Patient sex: F
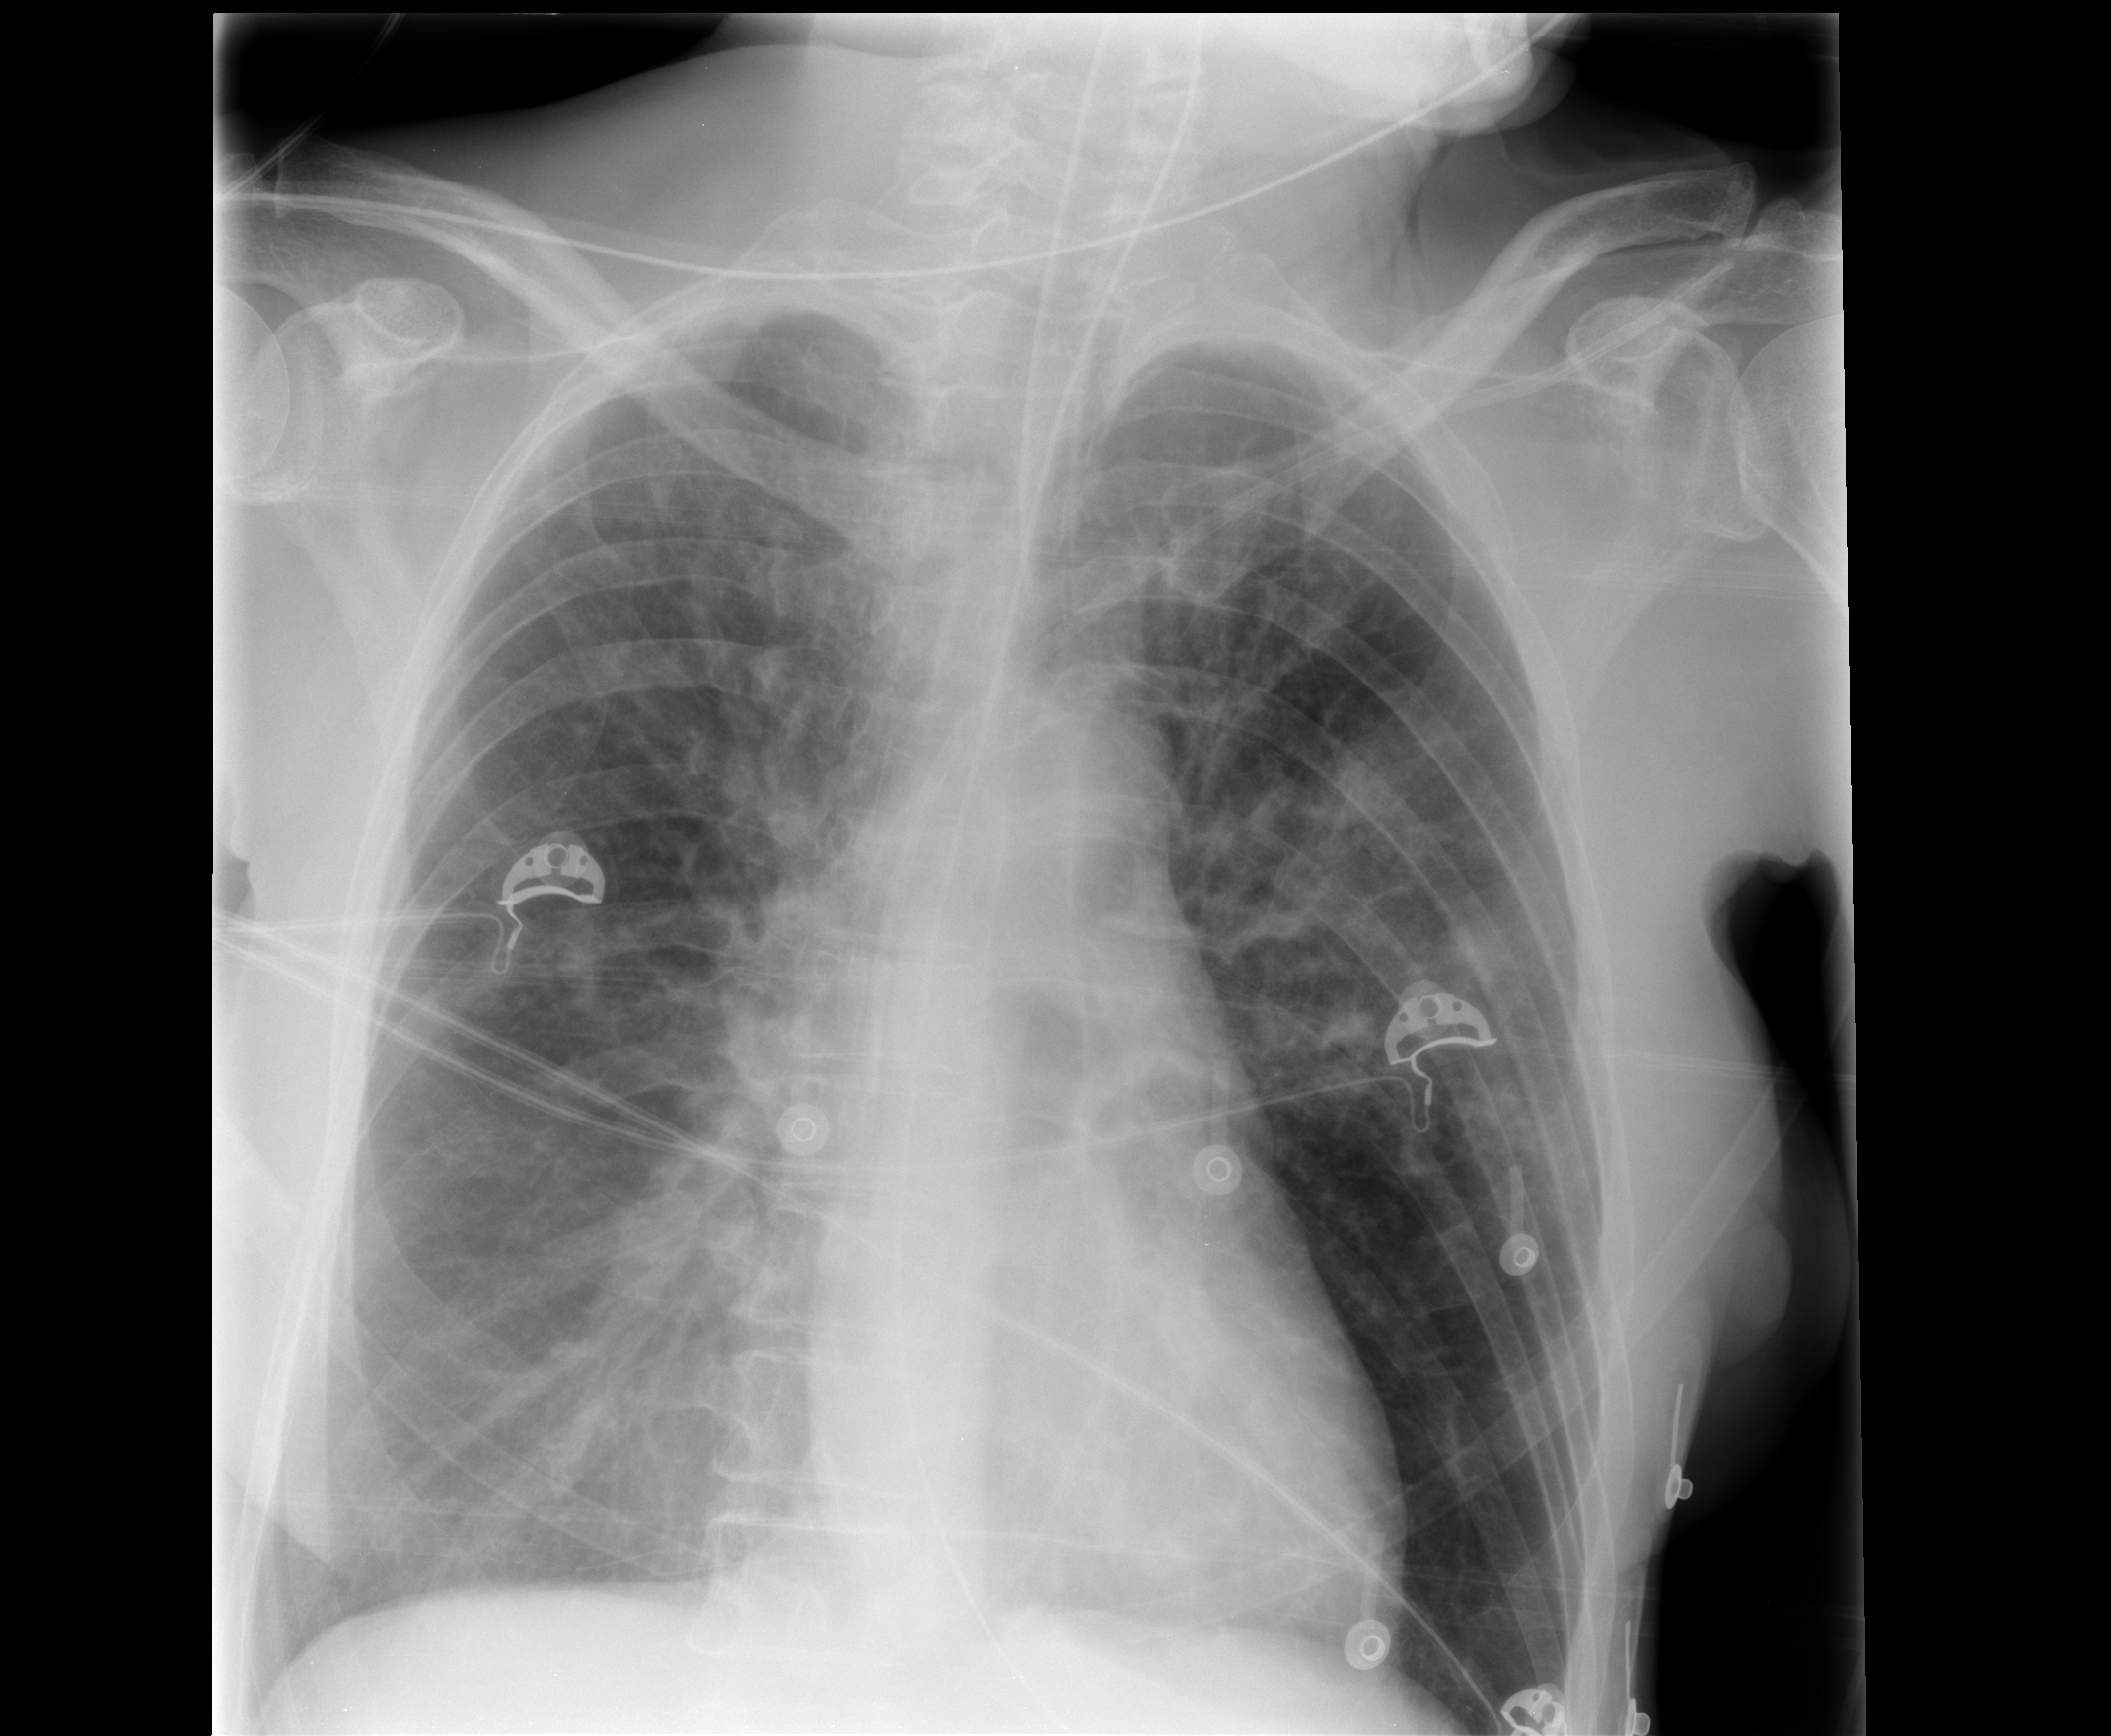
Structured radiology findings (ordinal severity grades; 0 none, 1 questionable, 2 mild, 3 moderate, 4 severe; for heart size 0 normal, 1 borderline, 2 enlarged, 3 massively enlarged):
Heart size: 0
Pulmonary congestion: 0
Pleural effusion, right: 0
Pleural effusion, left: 0
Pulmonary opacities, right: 2
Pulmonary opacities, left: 2
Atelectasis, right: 2
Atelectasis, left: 2